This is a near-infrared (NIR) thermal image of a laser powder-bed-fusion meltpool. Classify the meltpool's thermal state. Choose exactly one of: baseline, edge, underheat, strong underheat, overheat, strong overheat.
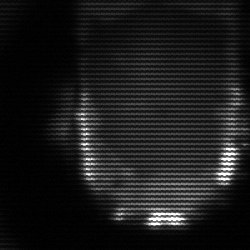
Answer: baseline